Question: I've done this on android using custom layouts for menus. How do I create a multiline dropdown Picker where each line item has additional string as footer?
Like this:

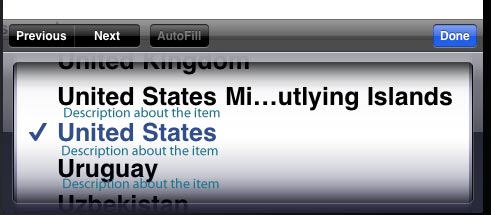
Answer: '''
- (UIView *)pickerView:(UIPickerView *)pickerView viewForRow:(NSInteger)row forComponent:(NSInteger)component reusingView:(UIView *)view
'''
You need to implement this delegate method and in it return your custom view.
Apple <URL>